Question: I'm writing an Android app in OpenCV to detect blobs. One task is to threshold the image to differentiate the foreground objects from the background (see image).
It works fine as long as the image is known and I can manually pass a threshold value to threshold()--in this particular image say, 200. But assuming that the image is not known with the only knowledge that there would be a dark solid background and lighter foreground objects how can I dynamically figure out the threshold value?
I've come across the histogram where I can compute the intensity distribution of the grayscale image. But I couldn't find a method to analyze the histogram and choose the value where the objects of interest (lighter) lies. That is; I want to differ the obviously dark background spikes from the lighter foreground spikes--in this case above 200, but in another case could be say, 100 if the objects are grayish.

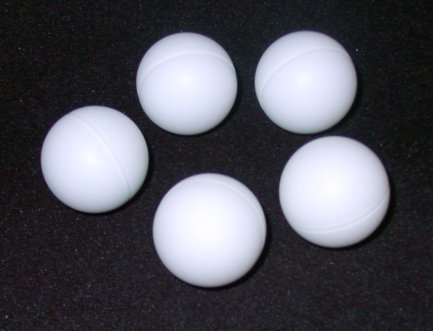
Answer: If all your images are like this, or can be brought to this style, i think cv2.THRESHOLD_OTSU, ie otsu's tresholding algorithm is a good shot.
Below is a sample using Python in command terminal :
'''
>>> import cv2
>>> import numpy as np
>>> img2 = cv2.imread('D:\Abid_Rahman_K\work_space\sofeggs.jpg',0)
>>> ret,thresh = cv2.threshold(img2,0,255,cv2.THRESH_BINARY+cv2.THRESH_OTSU)
>>> ret
122.0
'''
'ret' is the threshold value which is automatically calculated. We just pass '0' as threshold value for this.
I got 124 in GIMP ( which is comparable to result we got). And it also removes the noise. See result below: